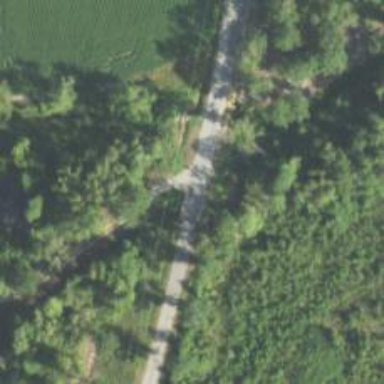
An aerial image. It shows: Residential road with bridge.